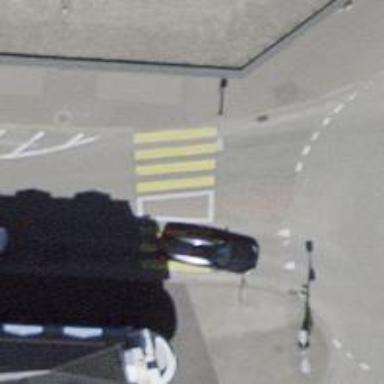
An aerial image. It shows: Zebra crossing with crossing island.